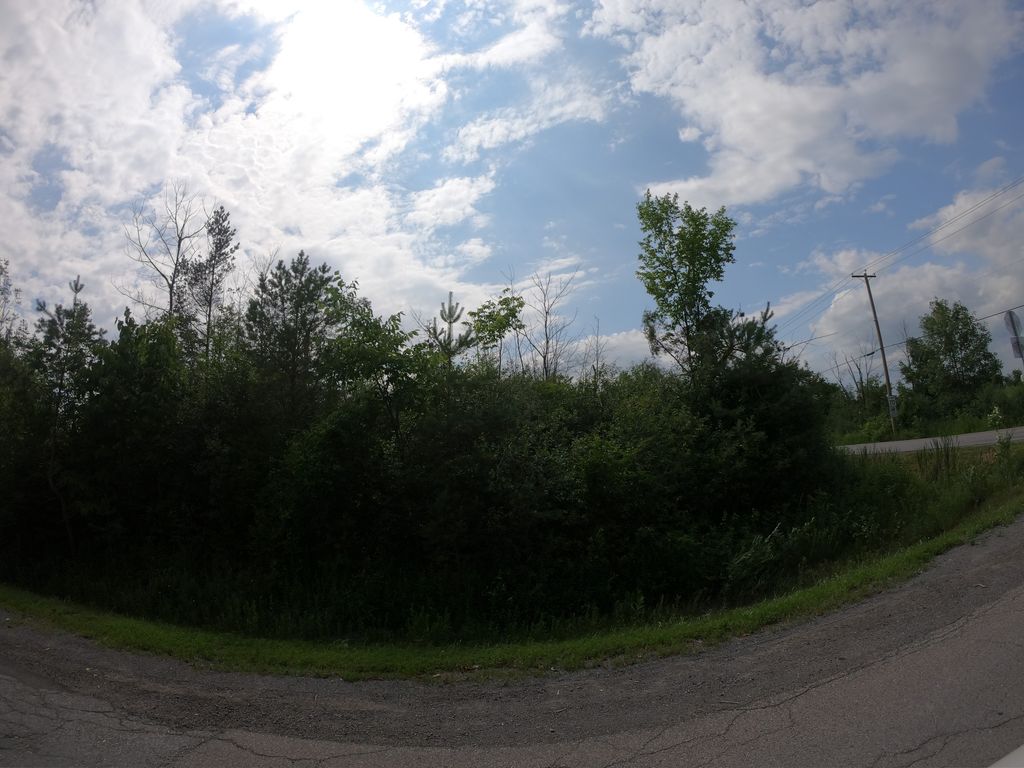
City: ottawa-gatineau